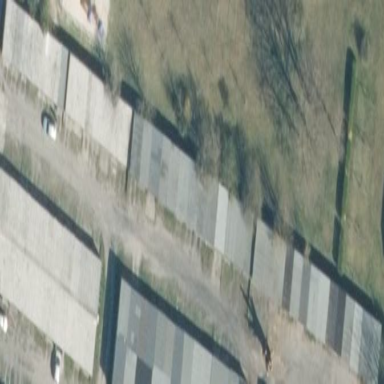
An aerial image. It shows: Group of garages.